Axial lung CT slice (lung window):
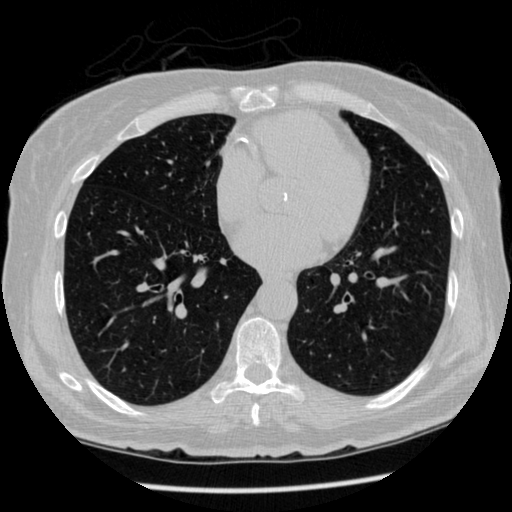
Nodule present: no